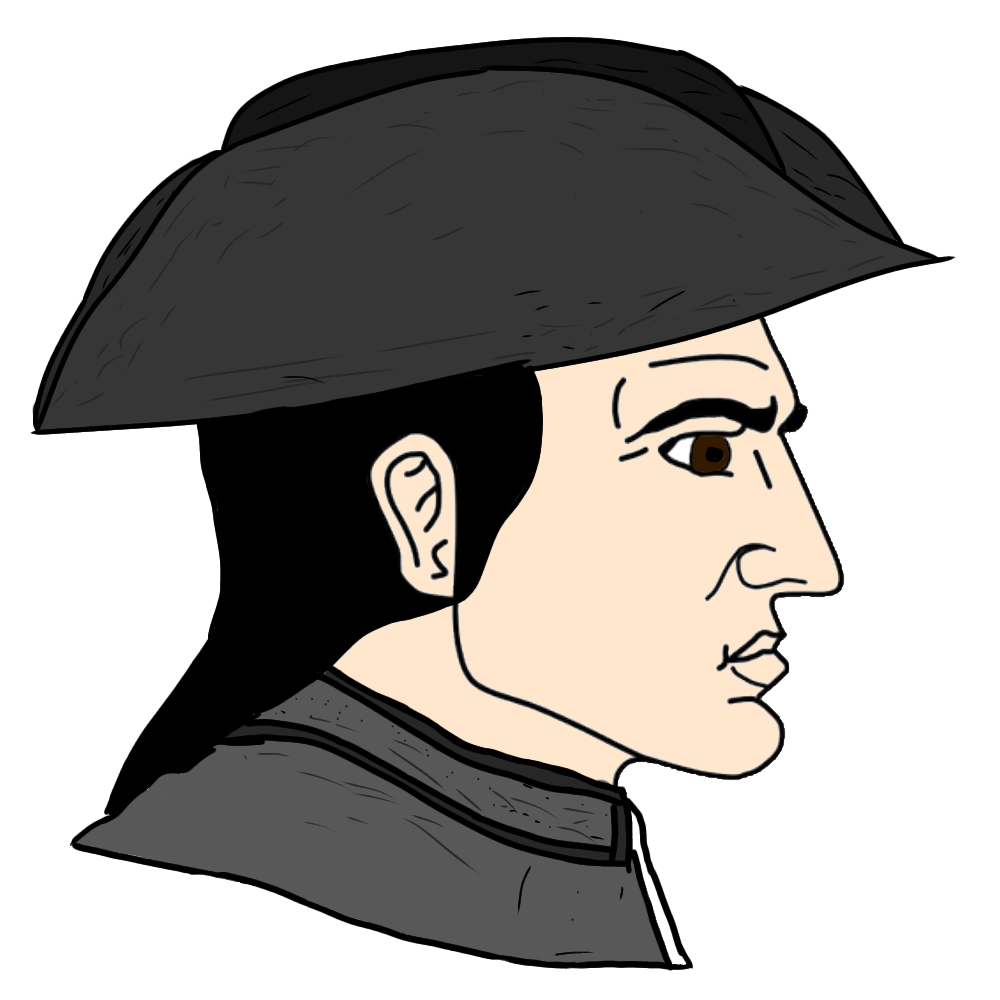
Label: 4_Yes_Chad